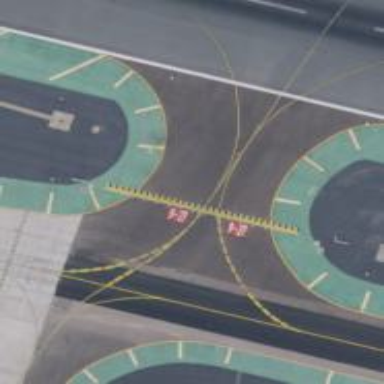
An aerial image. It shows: View of taxiway at the airport.